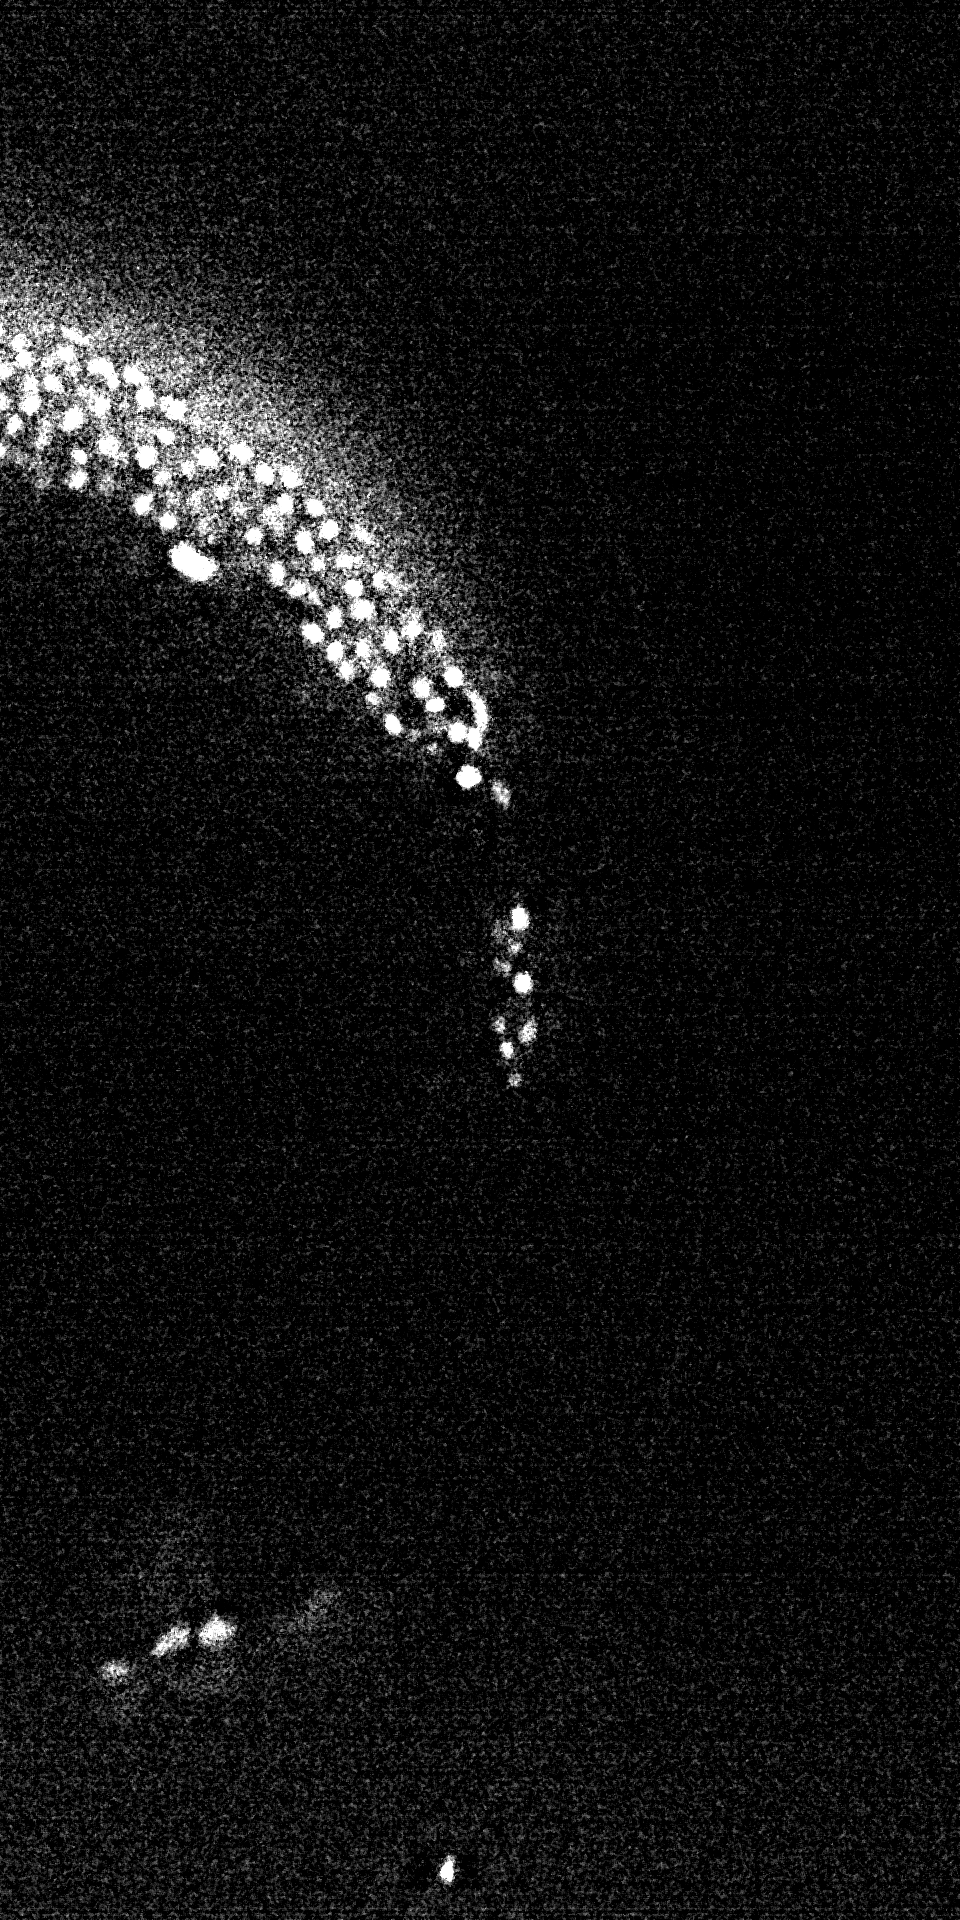
Sample: Zebrafish_1
Volume: 170 slices, 1920x960 pixels
Nuclei in middle slice: 132